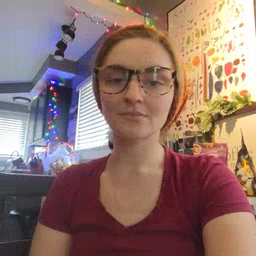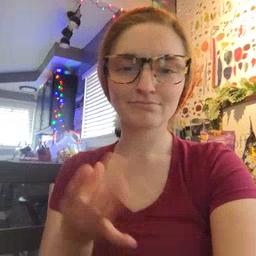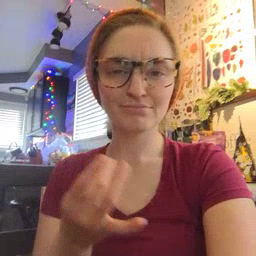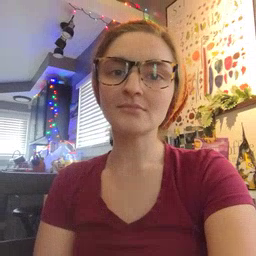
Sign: sticky